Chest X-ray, AP view. Patient: 21 years old, sex F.
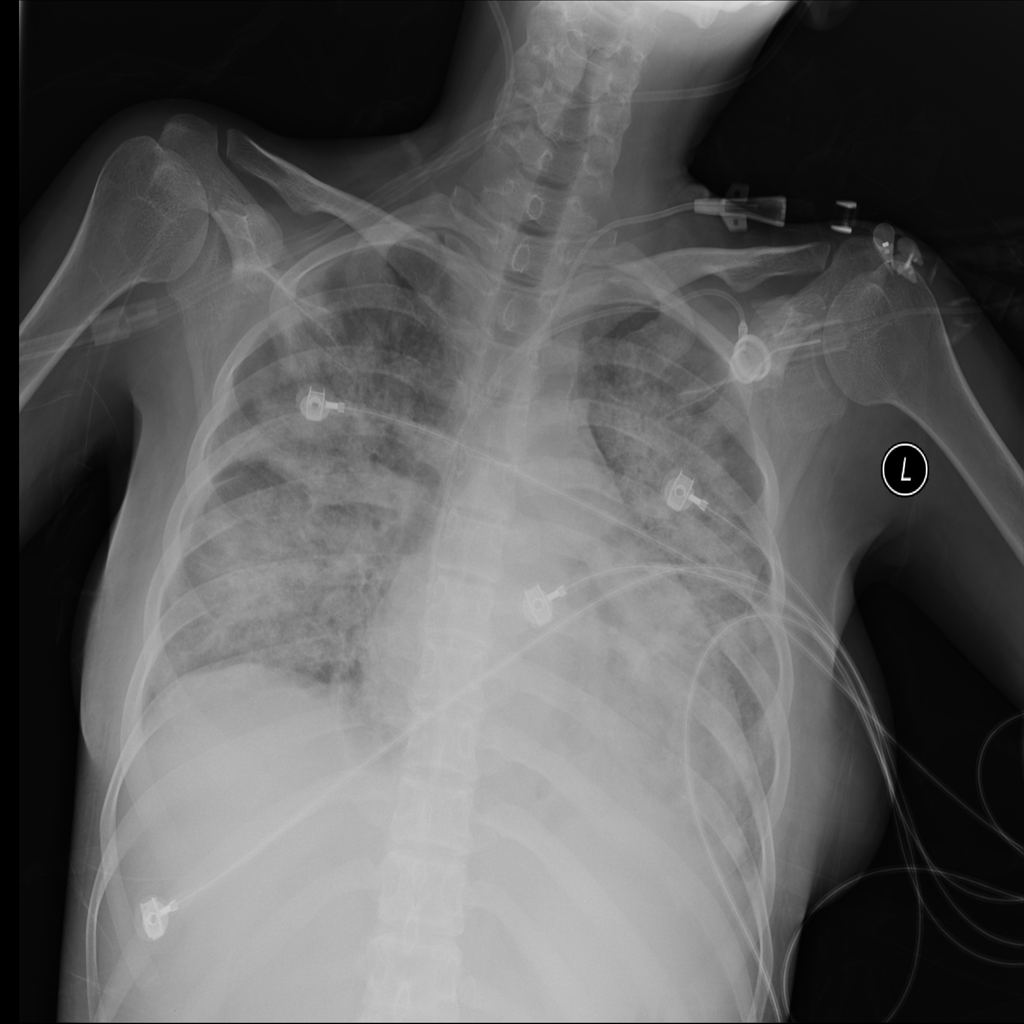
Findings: Edema